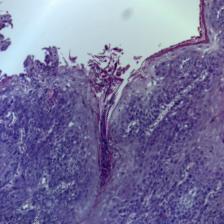
Diagnosis: OSCC